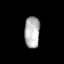
Tissue: lung
Cell type: Epithelial cells
Senescence score: 0.2313
Nuclear area (px): 469
Mean DAPI intensity: 180.876